Field crop: maize
Growth stage: 2
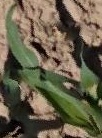
Species: maize